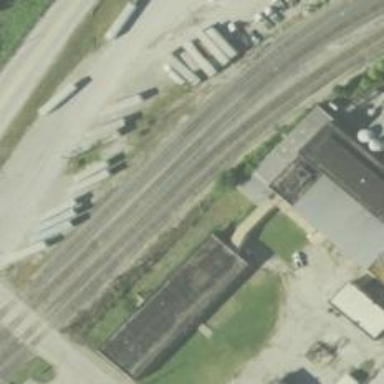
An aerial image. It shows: Railway siding with rails.